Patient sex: M
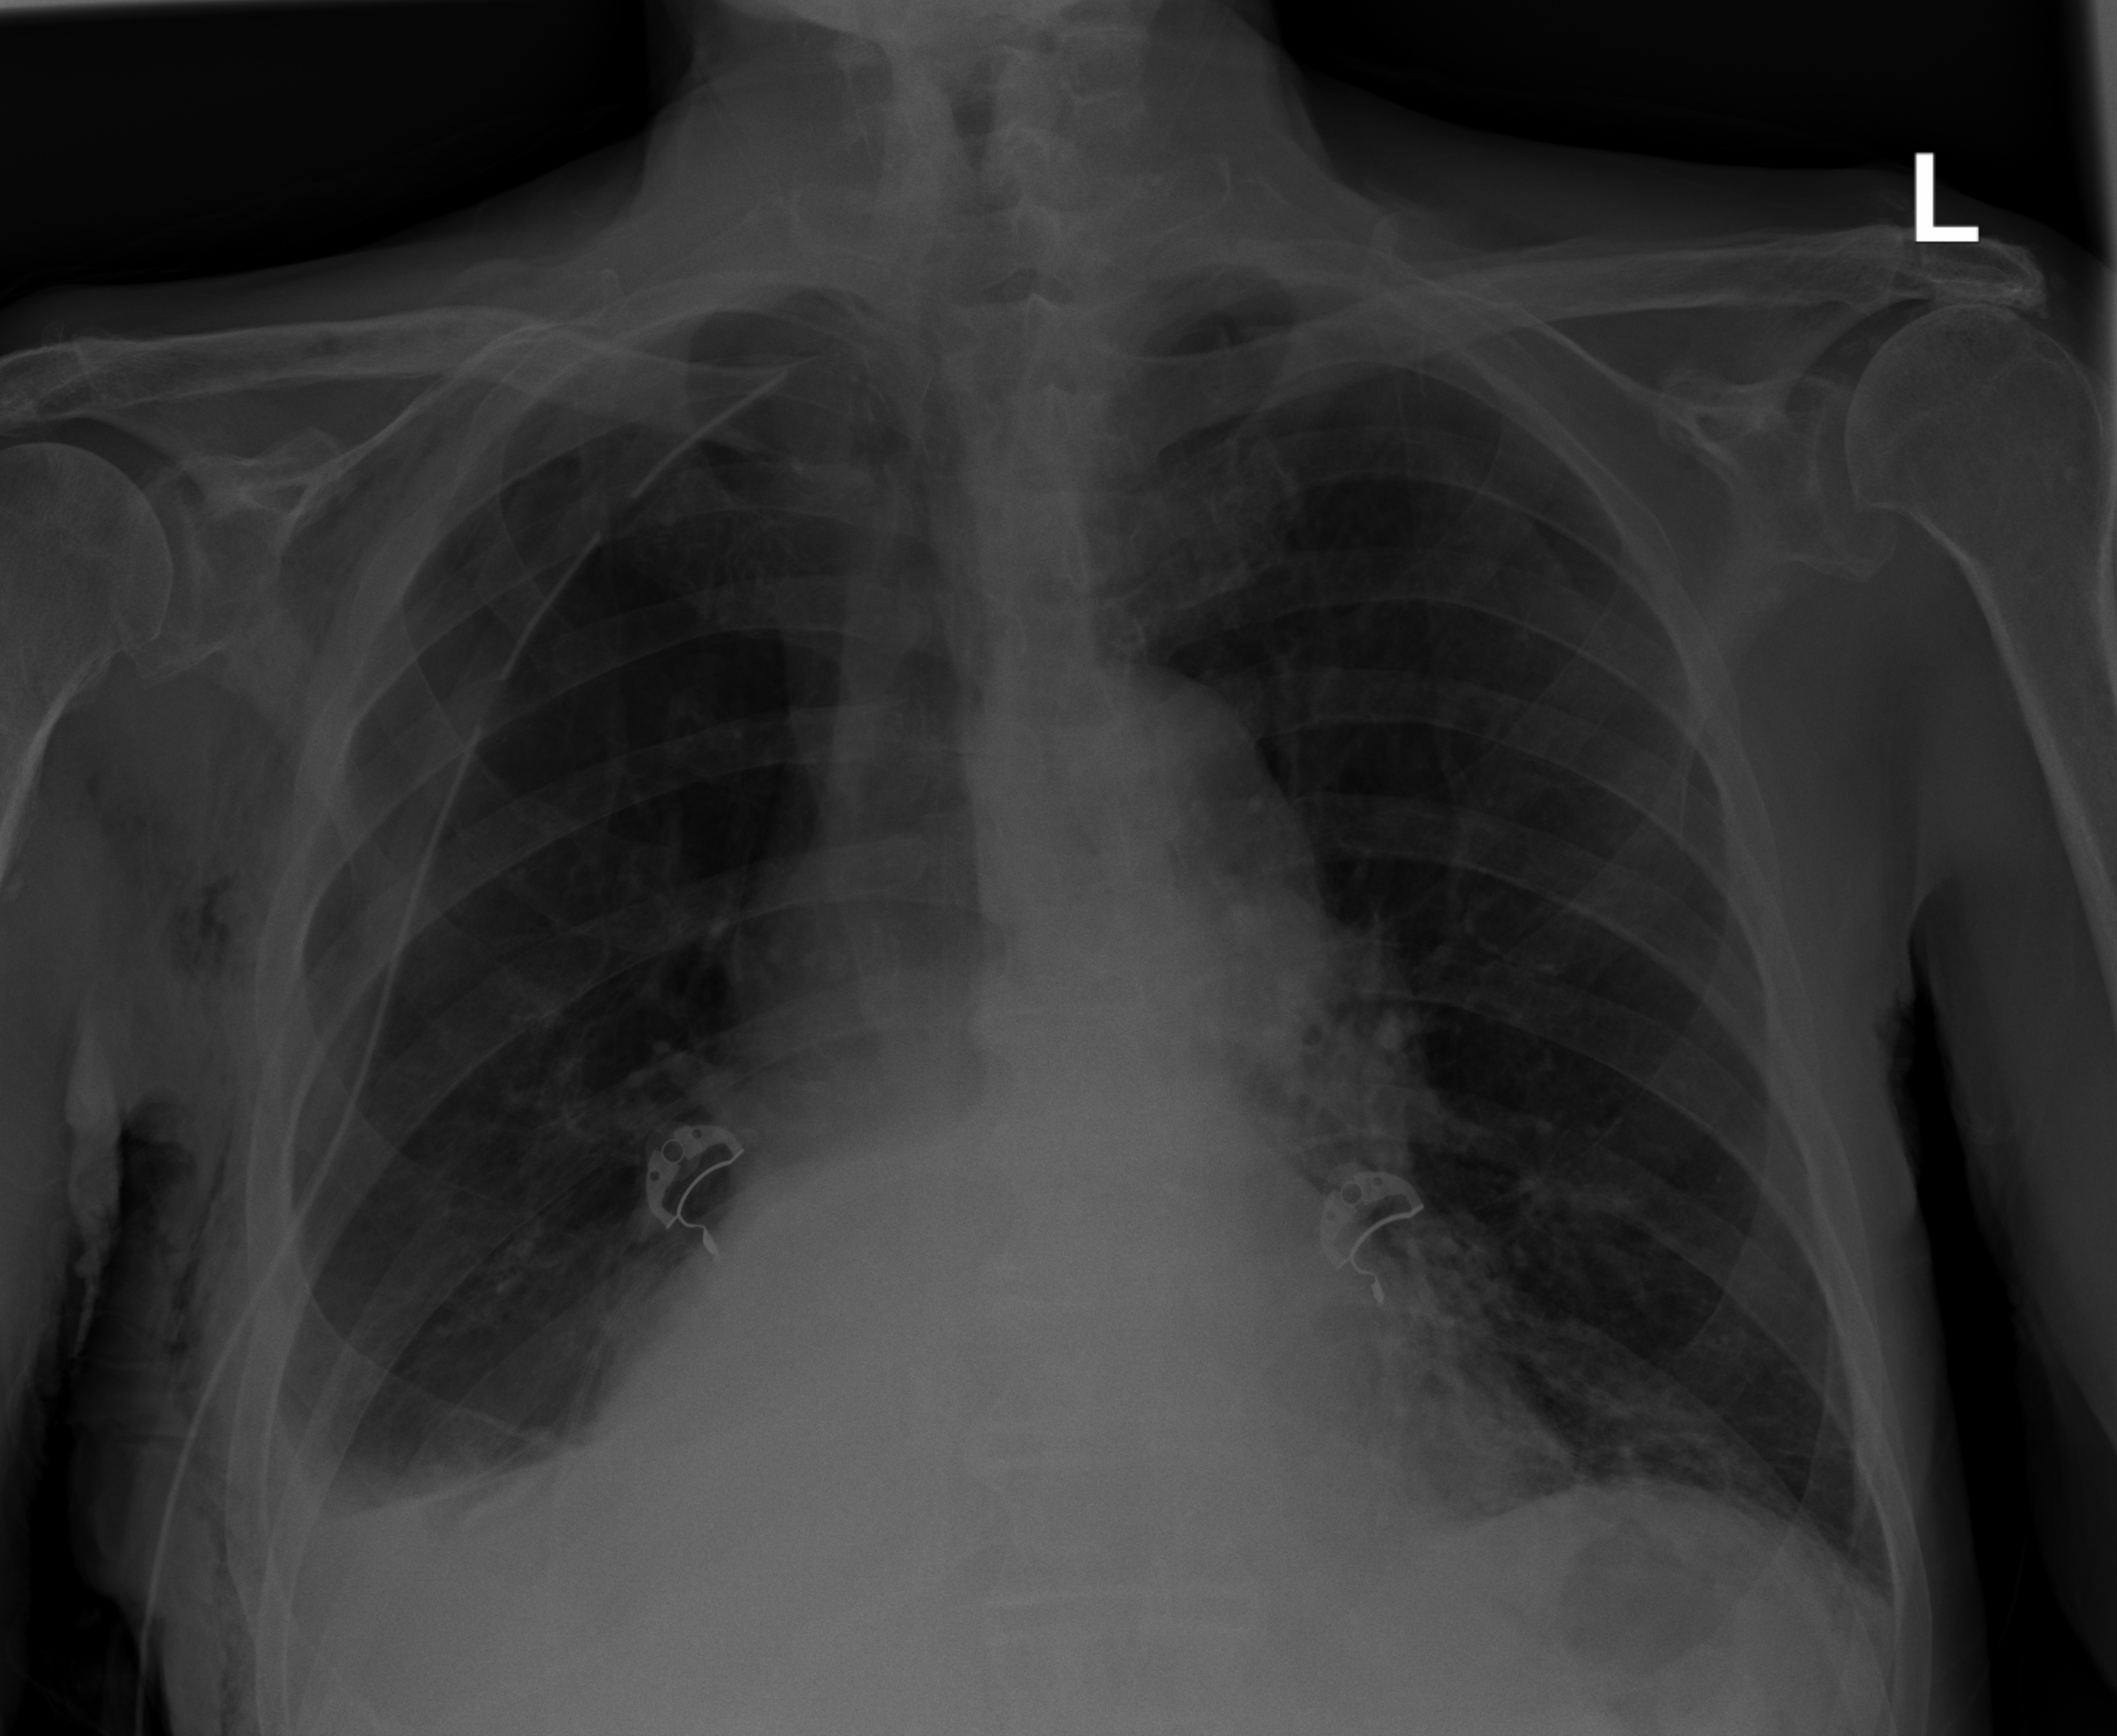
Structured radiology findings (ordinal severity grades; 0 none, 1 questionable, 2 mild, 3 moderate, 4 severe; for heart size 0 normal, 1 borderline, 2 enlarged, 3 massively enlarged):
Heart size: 0
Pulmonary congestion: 0
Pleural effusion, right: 2
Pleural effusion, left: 0
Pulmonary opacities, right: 0
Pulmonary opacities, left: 0
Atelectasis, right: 2
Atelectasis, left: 0